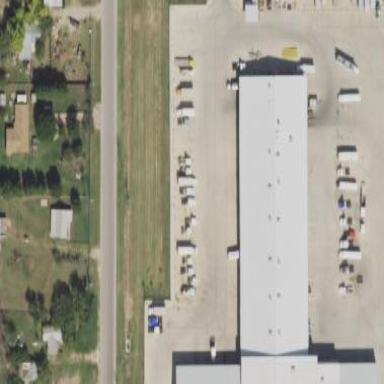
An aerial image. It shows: Building housing car shop.